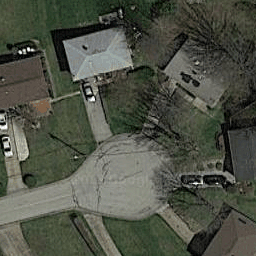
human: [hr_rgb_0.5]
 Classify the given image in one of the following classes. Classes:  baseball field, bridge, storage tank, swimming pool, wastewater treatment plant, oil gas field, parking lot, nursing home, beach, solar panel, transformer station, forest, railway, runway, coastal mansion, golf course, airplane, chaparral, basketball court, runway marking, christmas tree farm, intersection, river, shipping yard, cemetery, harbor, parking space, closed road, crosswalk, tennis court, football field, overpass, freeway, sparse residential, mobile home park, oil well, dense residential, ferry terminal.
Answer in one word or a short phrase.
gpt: closed road